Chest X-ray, AP view. Patient: 76 years old, sex M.
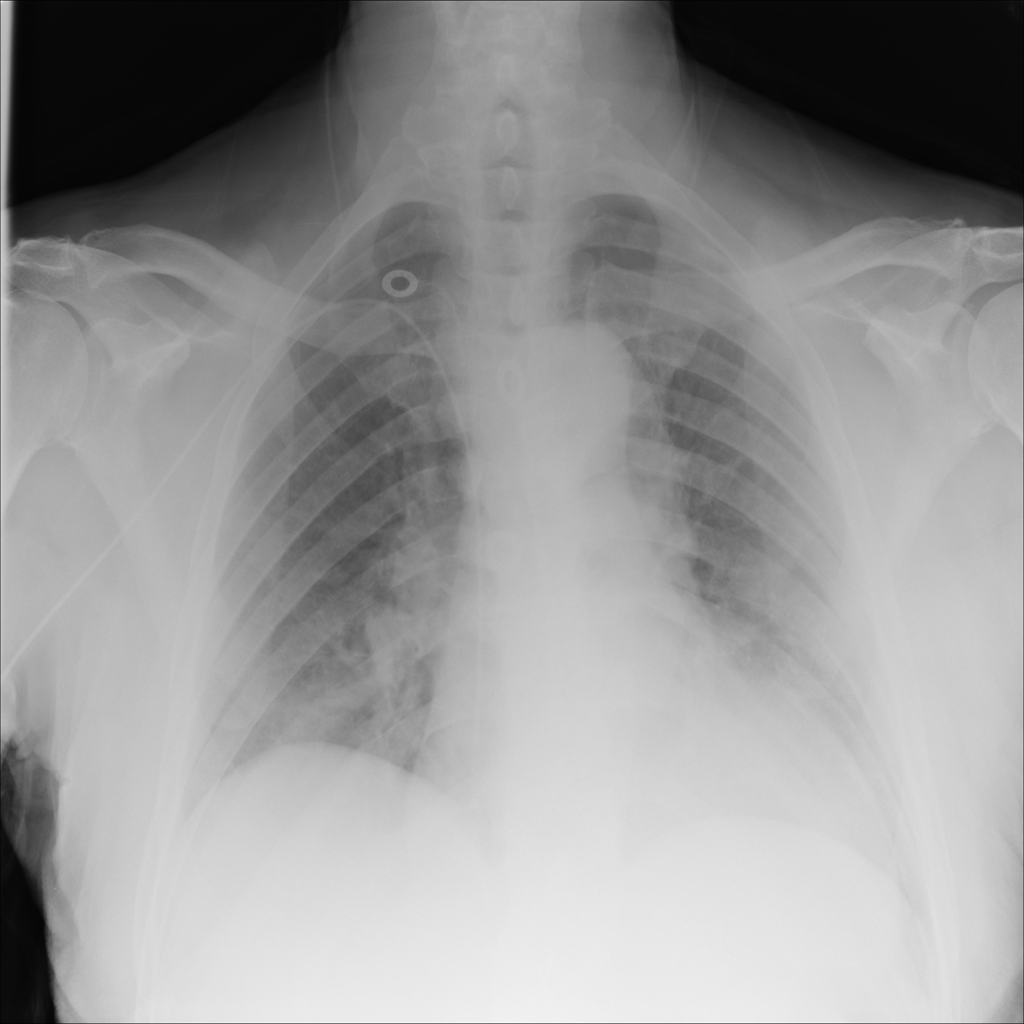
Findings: No Finding